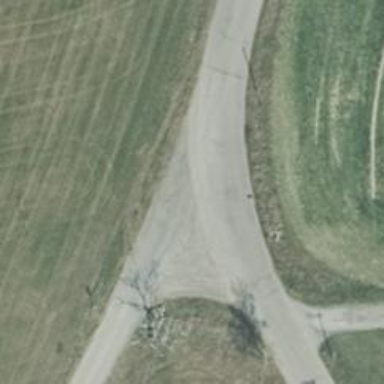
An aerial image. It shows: Smoothly paved residential road.